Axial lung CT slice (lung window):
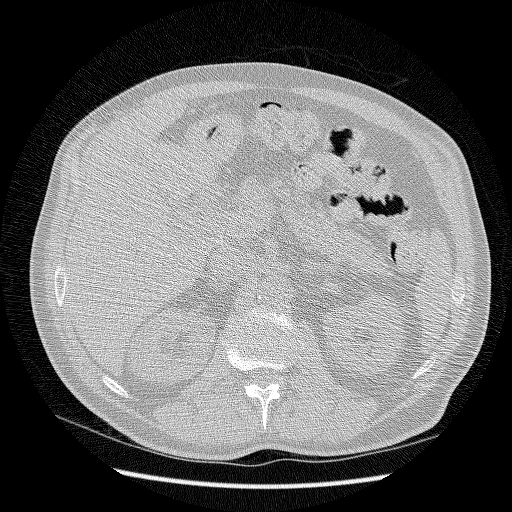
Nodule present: no